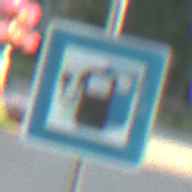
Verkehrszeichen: LadestationFuerElektrofahrzeuge
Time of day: SunriseSunset
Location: Outdoor (Suburban)
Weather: PartlyCloudy
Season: NotSpecified
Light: Natural